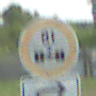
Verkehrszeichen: TatsaechlicheAchslast
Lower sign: RichtungsangabeDurchPfeile5
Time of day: MorningAfternoon
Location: Outdoor (Nature)
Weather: PartlyCloudy
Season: NotSpecified
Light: Natural